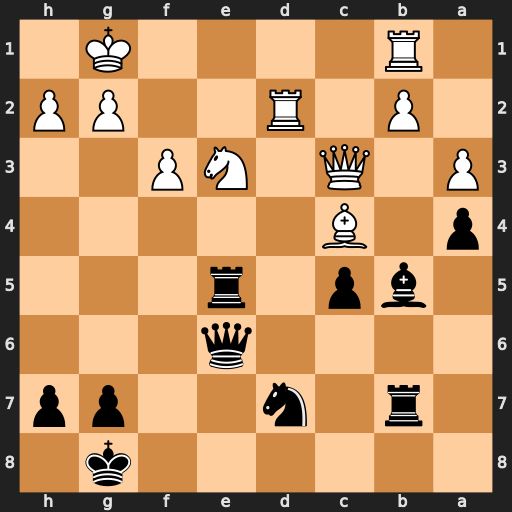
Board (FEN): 6k1/1r1n2pp/4q3/1bp1r3/p1B5/P1Q1NP2/1P1R2PP/1R4K1
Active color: b
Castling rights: -
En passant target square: -
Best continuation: Bxc4 Qxc4 Rxe3 Qxe6+ Rxe6